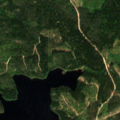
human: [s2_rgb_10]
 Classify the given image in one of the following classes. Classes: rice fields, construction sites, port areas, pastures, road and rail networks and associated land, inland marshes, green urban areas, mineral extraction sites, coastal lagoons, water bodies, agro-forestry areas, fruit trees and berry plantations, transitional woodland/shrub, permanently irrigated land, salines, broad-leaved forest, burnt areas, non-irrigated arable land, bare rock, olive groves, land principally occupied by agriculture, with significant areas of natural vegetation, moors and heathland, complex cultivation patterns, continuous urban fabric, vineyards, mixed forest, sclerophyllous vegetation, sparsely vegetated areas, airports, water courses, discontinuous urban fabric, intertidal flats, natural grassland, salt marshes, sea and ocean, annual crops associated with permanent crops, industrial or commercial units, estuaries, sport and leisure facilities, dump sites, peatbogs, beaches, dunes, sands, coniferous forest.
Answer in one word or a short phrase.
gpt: coniferous forest, mixed forest, water bodies